Question: I have a Web API using the ADO.NET Framework and I removed the authentication and authorization fields in the 'web.config' file, yet in google chrome the authentication window keeps coming.
How to remove the window ?
I tried removing the authorization element, authentication element and yet the authentication window keeps popping. I tried making it set to NONE and still the window keeps coming.
I am running the api on localhost and when I cut the window, I obviously get the error message:
'''
{
"error":{
"code":"","message":"Authorization has been denied for this request."
}
}
'''
My contoller has no authentication or authorization headers and I have just one function in my contoller class which is derived from OData Controller class.
'''
[HttpGet, EnableQuery]
public IQueryable<Record> GetRecord(ODataQueryOptions<Record> options)
'''
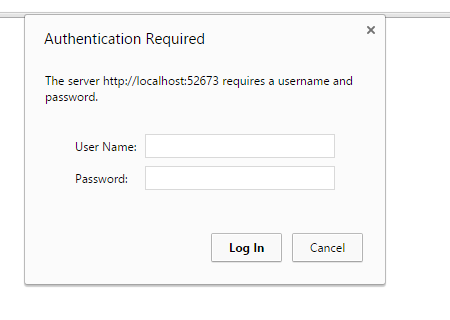
Answer: You are getting the authentication window because Chrome is getting back a 401 Unauthorized response when it tries to call the website as you have posted. This can either be caused by the web server rejecting your request based on a lack of authorization (e.g. windows authorization turned on as Novak007 suggests) or by your code explicitly.
Try setting a break point in your project and if you are able to hit it then the problem is not a server config issue but somewhere in your code.
If you are not able to hit your project at all then this is a server configuration issue. Since it looks like you are using IIS Express I would check both your web.config and the application host config file located in \My Documents\IISExpress\configpplicationhost.config to see if windows or some other integrated authentication scheme is enable. See this question for reference on IIS Express <URL>